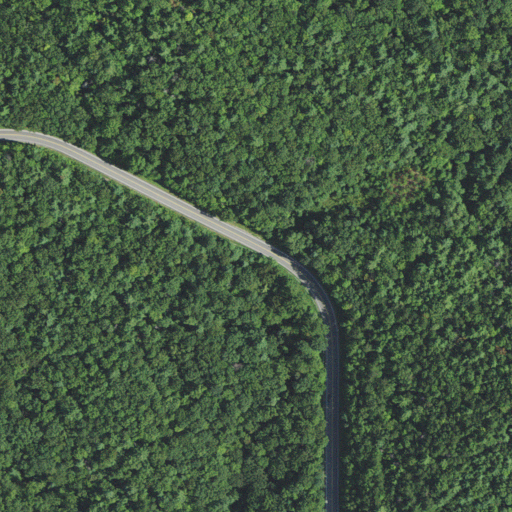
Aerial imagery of gap in North Carolina named Licklog Gap containing mixed forest, deciduous forest, open development, evergreen forest, and low intensity development